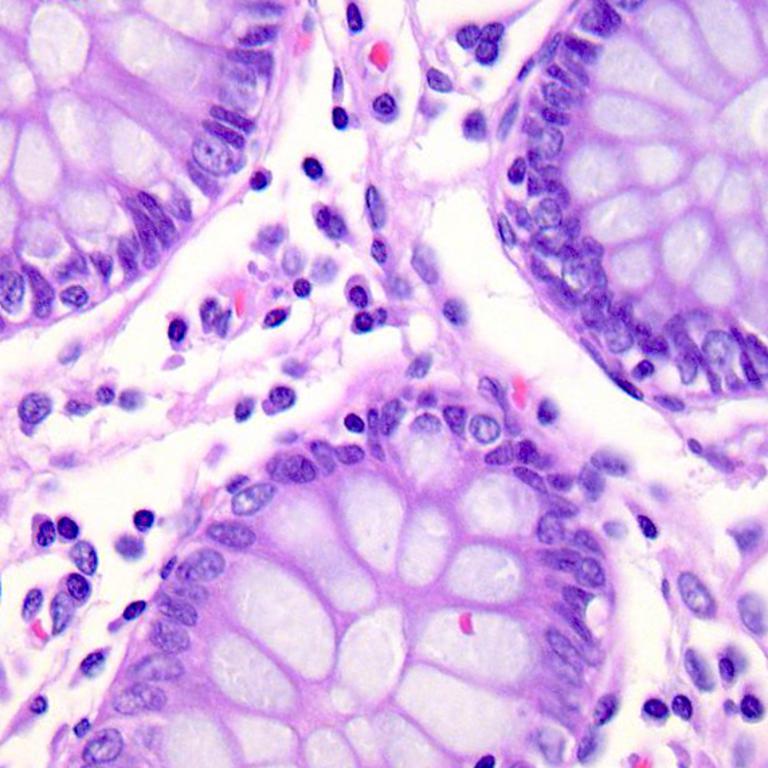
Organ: colon
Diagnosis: benign